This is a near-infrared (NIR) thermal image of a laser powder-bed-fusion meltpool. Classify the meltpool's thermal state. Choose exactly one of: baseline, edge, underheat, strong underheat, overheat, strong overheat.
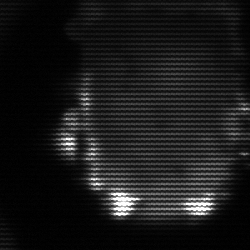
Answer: baseline